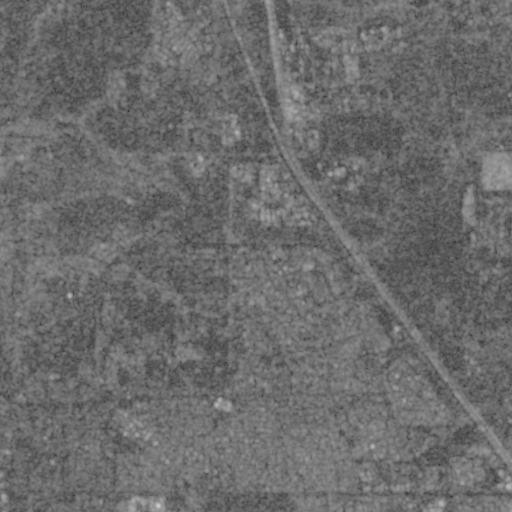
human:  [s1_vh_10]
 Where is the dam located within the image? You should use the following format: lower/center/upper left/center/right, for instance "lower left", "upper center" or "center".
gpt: The dam is located in the lower right of the image.
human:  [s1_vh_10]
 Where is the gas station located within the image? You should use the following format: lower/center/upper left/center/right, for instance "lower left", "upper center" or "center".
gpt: The gas station is located in the lower right of the image.
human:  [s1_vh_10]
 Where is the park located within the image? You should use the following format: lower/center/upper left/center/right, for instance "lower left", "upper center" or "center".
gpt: The park is located in the lower center of the image.
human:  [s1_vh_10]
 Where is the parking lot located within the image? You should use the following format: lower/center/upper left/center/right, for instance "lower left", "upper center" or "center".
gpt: The parking lot is located in the lower of the image.
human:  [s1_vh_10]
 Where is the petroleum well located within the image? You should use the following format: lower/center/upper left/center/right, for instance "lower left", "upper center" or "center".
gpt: The petroleum well is located in the upper right of the image.
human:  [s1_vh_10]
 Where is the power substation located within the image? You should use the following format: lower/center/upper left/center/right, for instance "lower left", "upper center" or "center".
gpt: The power substation is located in the upper right of the image.
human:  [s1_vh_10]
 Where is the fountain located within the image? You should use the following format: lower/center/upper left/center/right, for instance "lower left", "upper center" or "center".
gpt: The fountain is located in the lower center of the image.
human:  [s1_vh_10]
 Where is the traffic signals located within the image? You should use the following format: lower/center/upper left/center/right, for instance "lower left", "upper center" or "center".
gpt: The traffic signals is located in the lower of the image.
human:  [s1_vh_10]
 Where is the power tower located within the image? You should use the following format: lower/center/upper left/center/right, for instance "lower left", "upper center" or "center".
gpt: There is no power tower in the image.

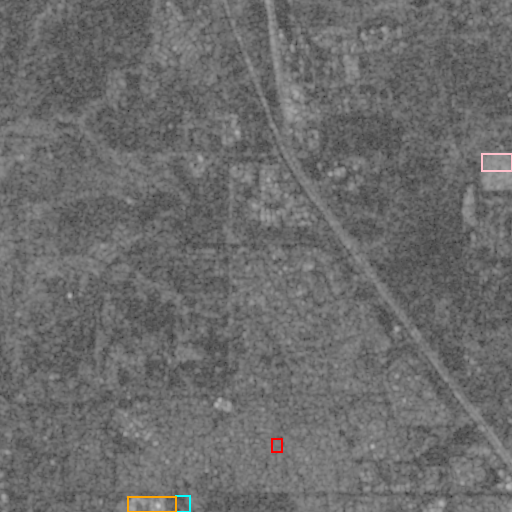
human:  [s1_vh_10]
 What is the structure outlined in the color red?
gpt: The structure outlined in red is a park.
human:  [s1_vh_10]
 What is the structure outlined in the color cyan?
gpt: The structure outlined in cyan is a parking lot.
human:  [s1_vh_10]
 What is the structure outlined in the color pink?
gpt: The structure outlined in pink is a power substation.
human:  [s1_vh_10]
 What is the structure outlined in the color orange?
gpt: The structure outlined in orange is a building.
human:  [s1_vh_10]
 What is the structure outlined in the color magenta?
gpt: There is no magenta outline.